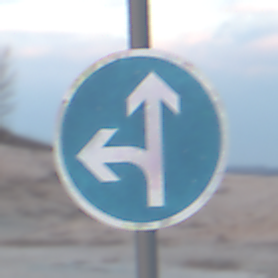
Verkehrszeichen: VorgeschriebeneFahrtrichtungGeradeausOderLinks
Umgebung: Outdoor, Beach
Tageszeit: SunriseSunset
Wetter: PartlyCloudy
Licht: Natural
Jahreszeit: NotSpecified
Kontrast: MediumContrast